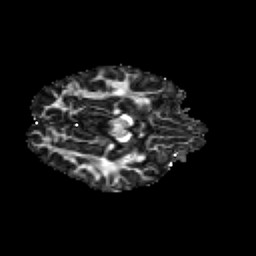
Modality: FA
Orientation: axial
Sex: male
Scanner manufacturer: siemens
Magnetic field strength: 3 T
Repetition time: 5 s
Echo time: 0.071 s